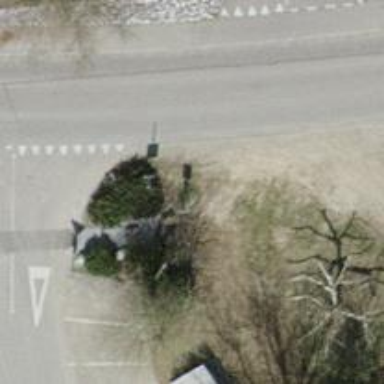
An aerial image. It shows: Bus stop with platform for public transport.